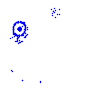
Particle: pion